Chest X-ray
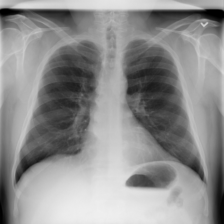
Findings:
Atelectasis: negative
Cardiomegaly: negative
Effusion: negative
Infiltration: negative
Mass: negative
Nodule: negative
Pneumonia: negative
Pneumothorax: negative
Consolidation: negative
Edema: negative
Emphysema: negative
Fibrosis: negative
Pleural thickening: negative
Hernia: negative